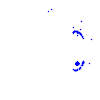
Particle: kaon